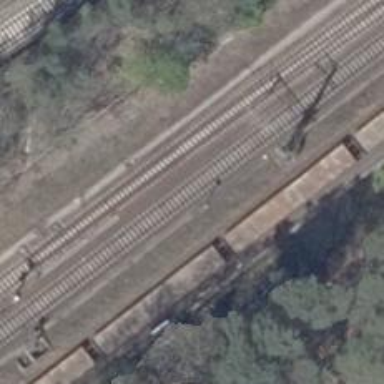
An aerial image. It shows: Railway signal.